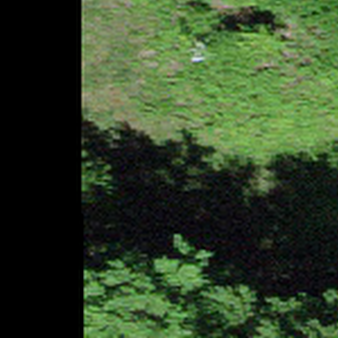
Label: other